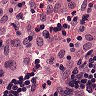
Metastatic tissue present: no